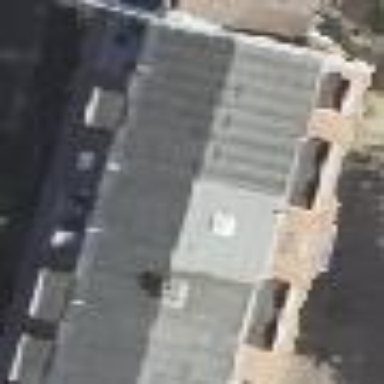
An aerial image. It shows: Residential building with unique double saltbox roof shape.